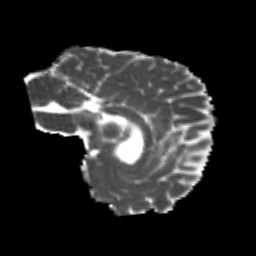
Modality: MD
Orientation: sagittal
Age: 21
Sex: male
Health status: healthy
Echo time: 0.074 s